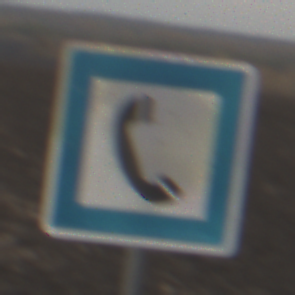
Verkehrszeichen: Fernsprecher
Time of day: MorningAfternoon
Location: Outdoor (Nature)
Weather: Overcast
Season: NotSpecified
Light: Natural